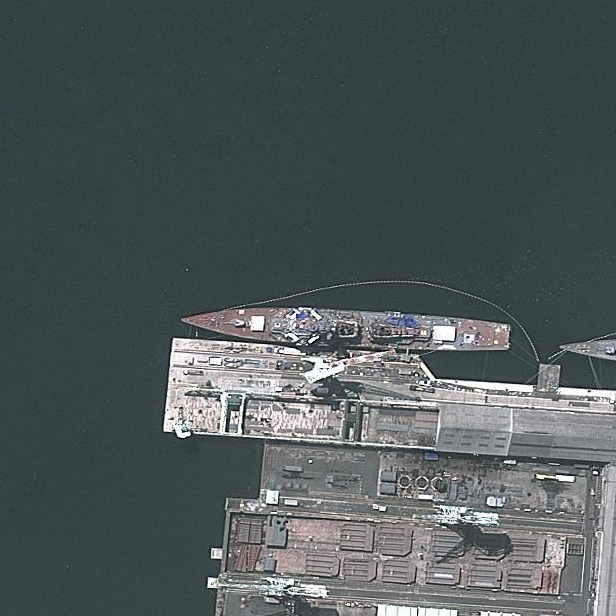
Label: destroyer